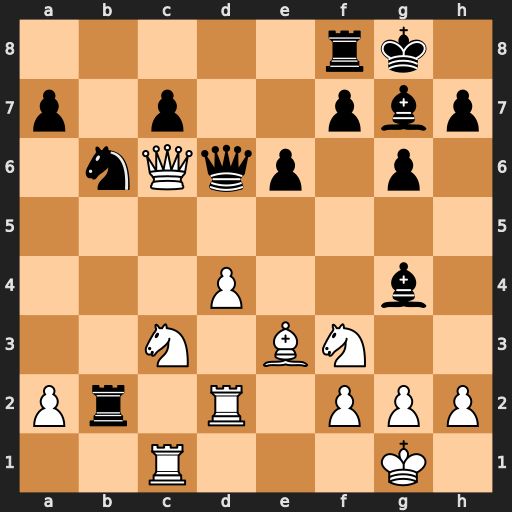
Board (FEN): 5rk1/p1p2pbp/1nQqp1p1/8/3P2b1/2N1BN2/Pr1R1PPP/2R3K1
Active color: w
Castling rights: -
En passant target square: -
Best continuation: Qxd6 cxd6 Rxb2